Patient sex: M
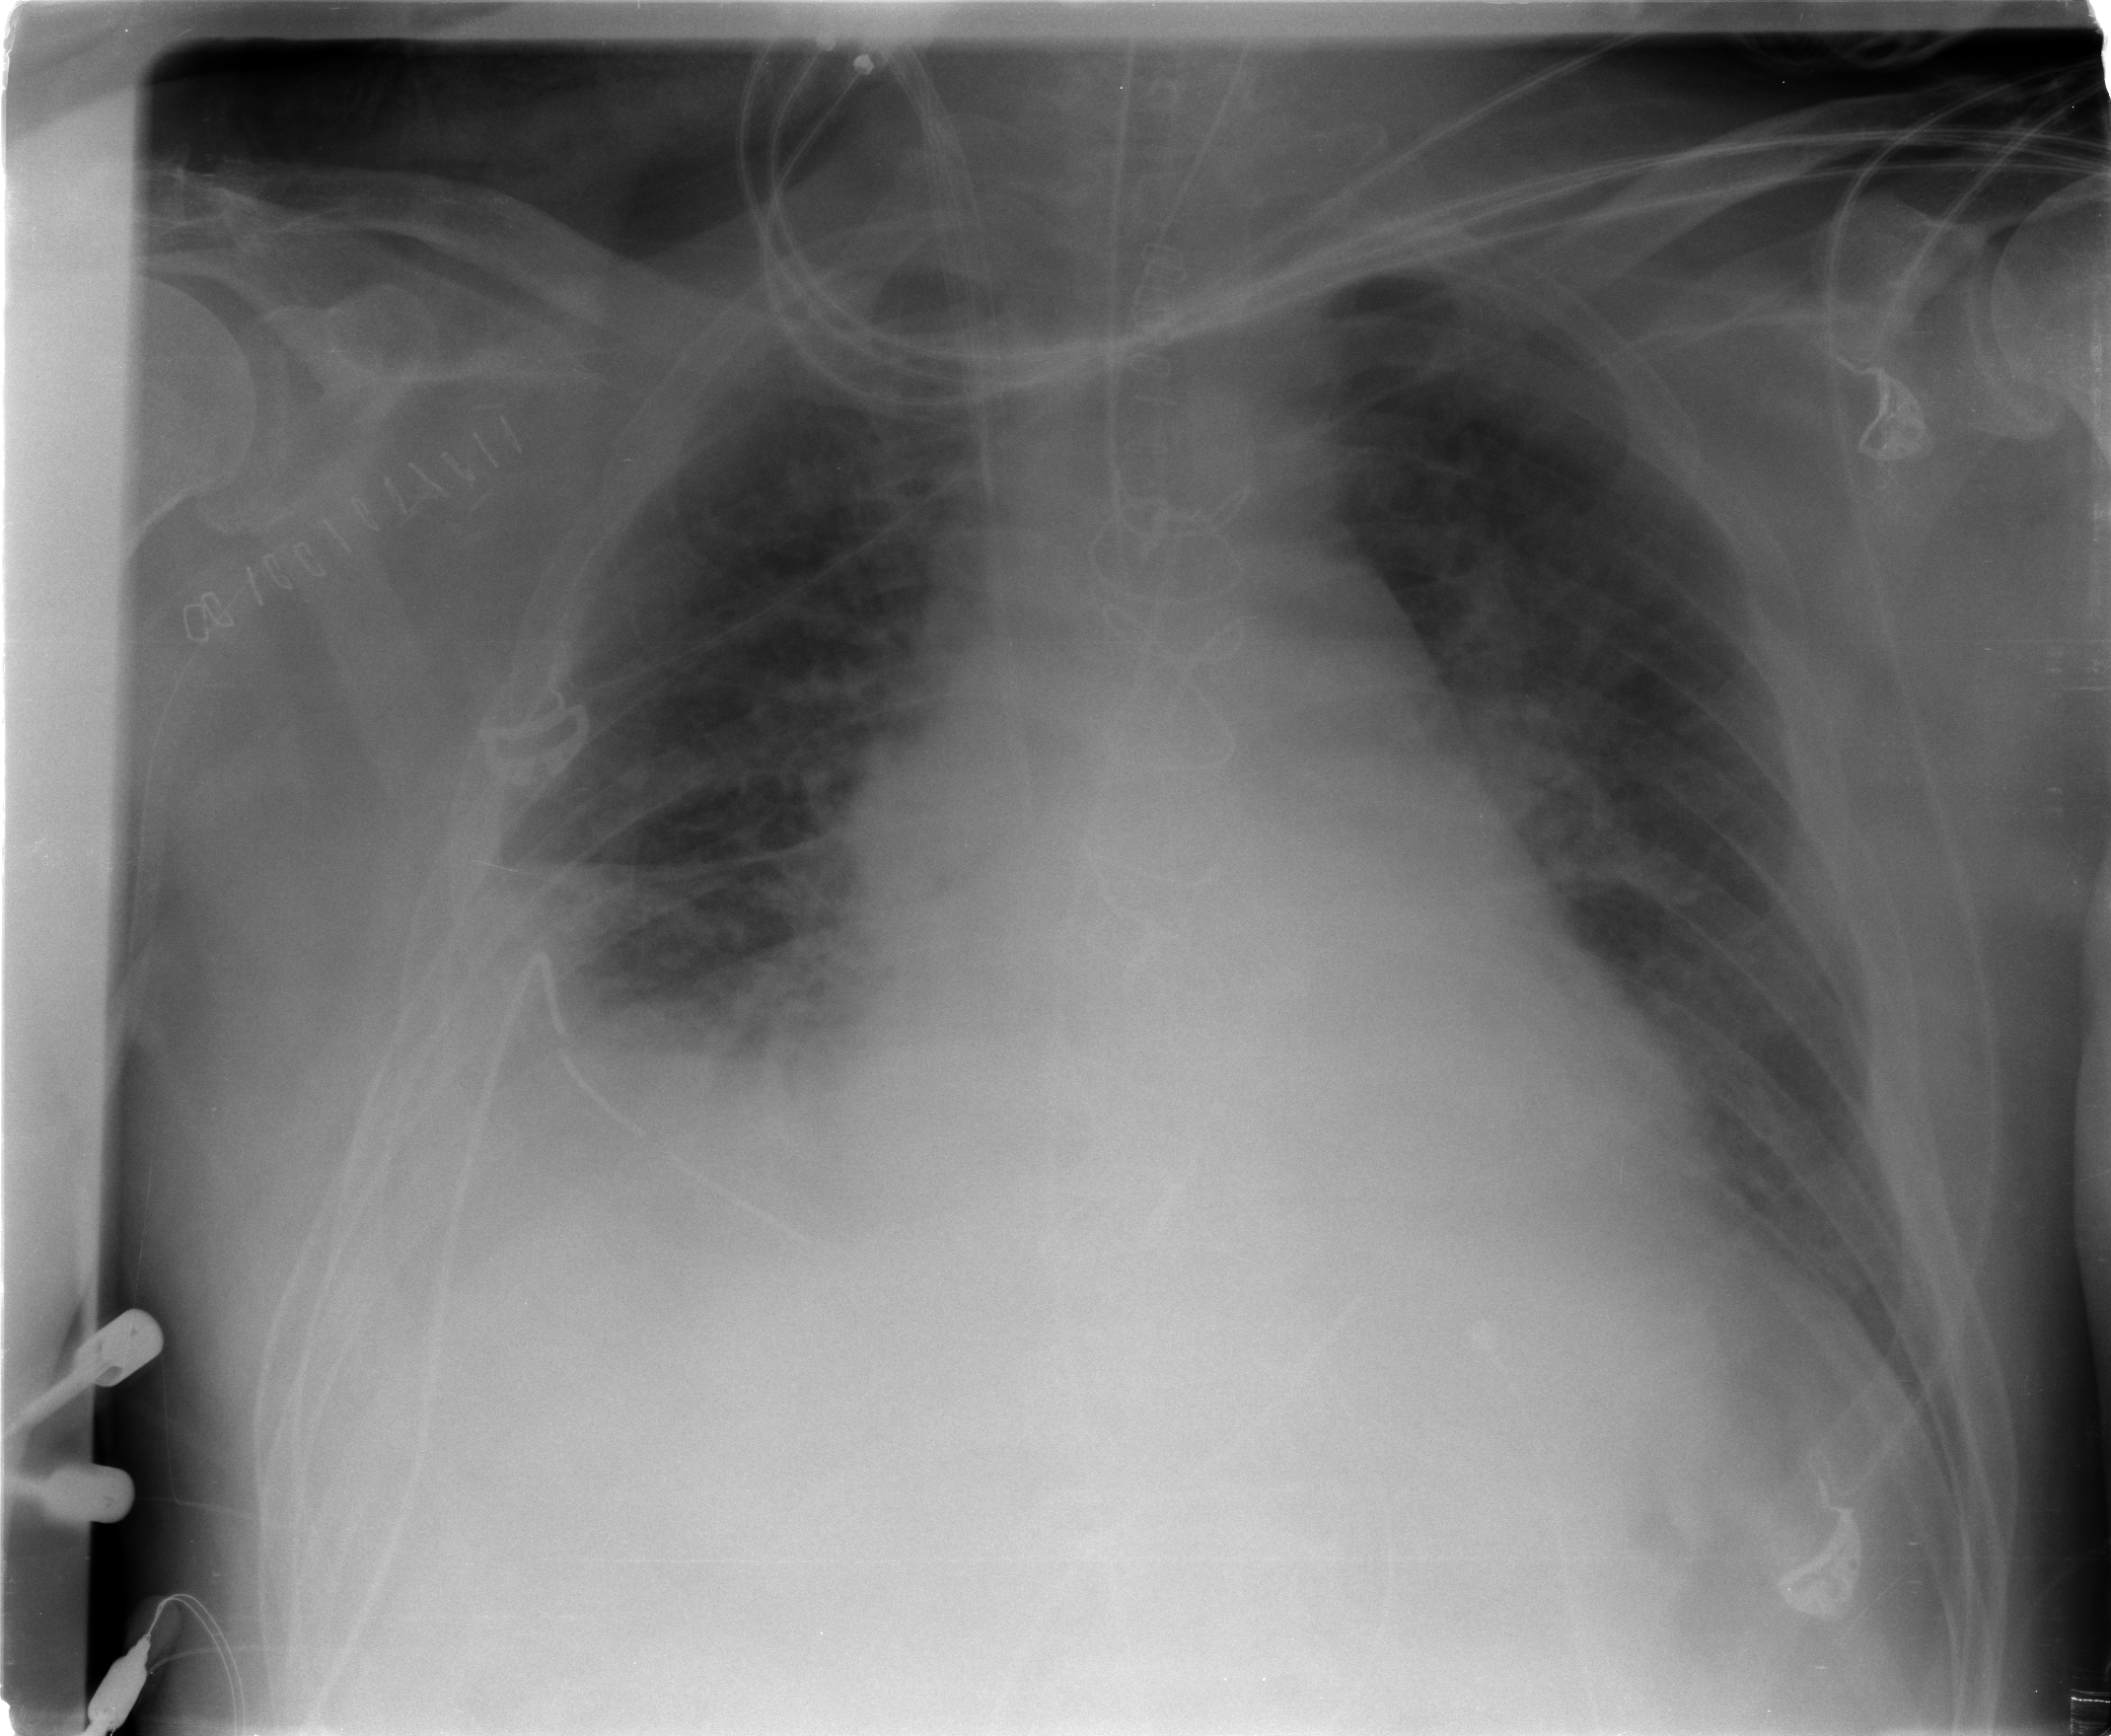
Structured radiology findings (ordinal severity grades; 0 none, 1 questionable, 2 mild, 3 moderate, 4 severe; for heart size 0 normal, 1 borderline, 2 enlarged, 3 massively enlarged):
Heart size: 2
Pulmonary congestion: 3
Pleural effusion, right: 2
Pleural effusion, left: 0
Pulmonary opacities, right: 0
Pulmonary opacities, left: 0
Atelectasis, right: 2
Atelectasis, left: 1